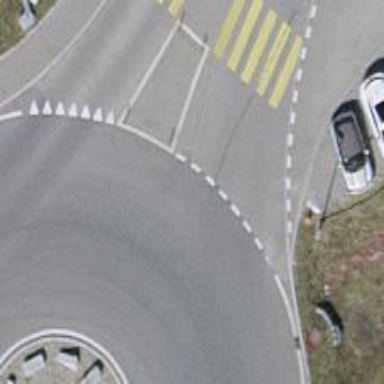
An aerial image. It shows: Road with "give way" sign.